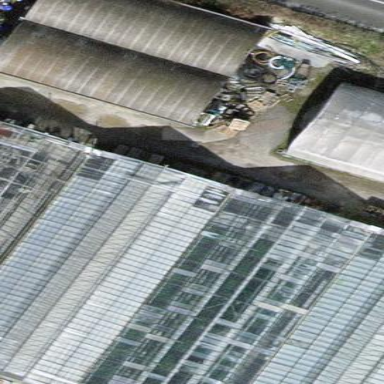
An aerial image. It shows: Greenhouse.